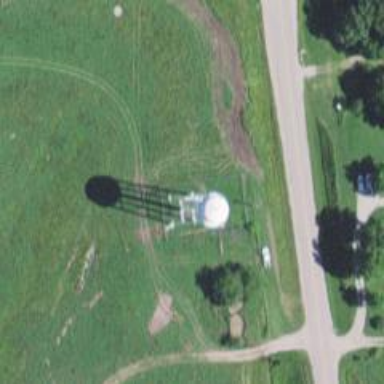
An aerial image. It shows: Water tower that is man-made.